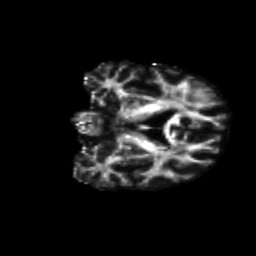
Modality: FA
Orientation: coronal
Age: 67
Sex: female
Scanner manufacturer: siemens
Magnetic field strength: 3 T
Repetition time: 4.71 s
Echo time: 0.0906 s